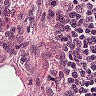
Metastatic tissue present: no